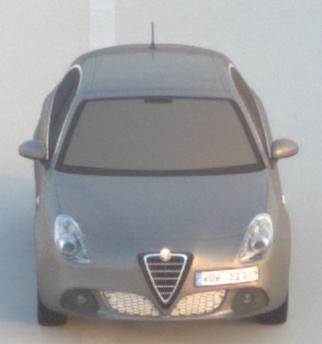
Make: Alfa Romeo
Model: Giulietta 1.4 TB 16V
Detailed model: Giulietta (940)
Model produced from: 2010/05
Model produced until: 2013/03
Doors: 5
Color: gray
Road condition: dry road
Daytime: sunrise or sunset
Contrast: medium contrast